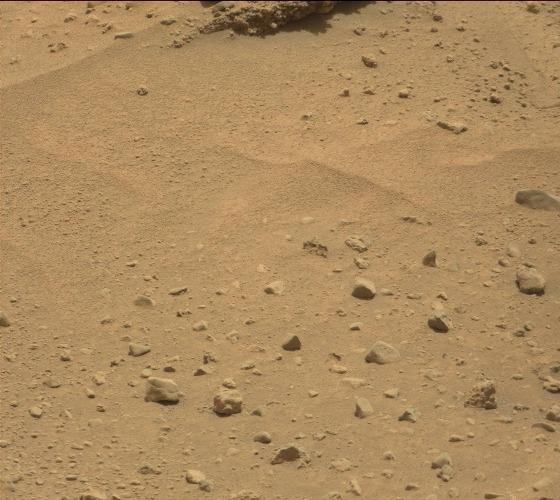
Terrain classes present: Bedrock, Gravel / Sand / Soil, Rock, Shadow